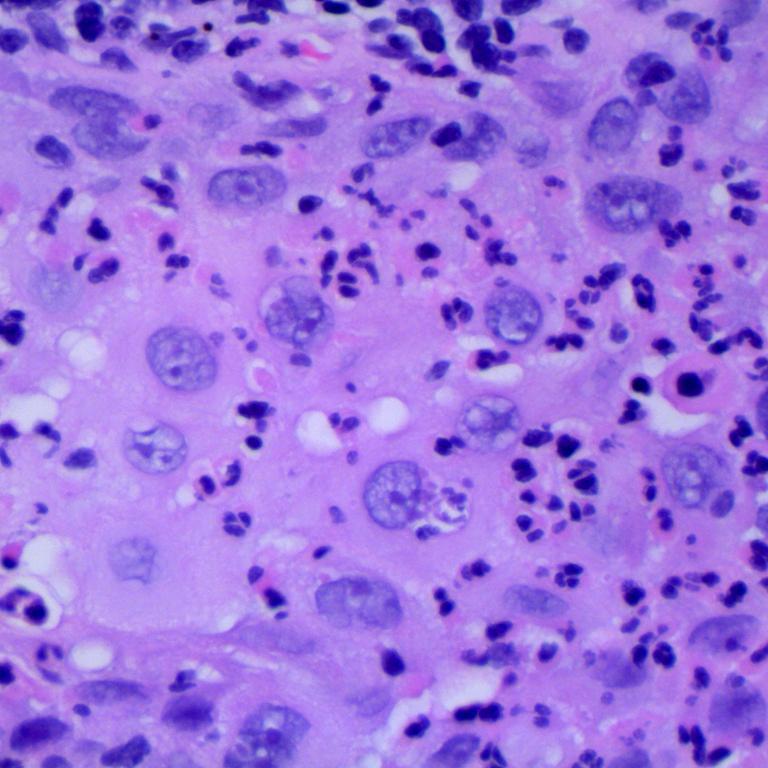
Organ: lung
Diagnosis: squamous carcinomas